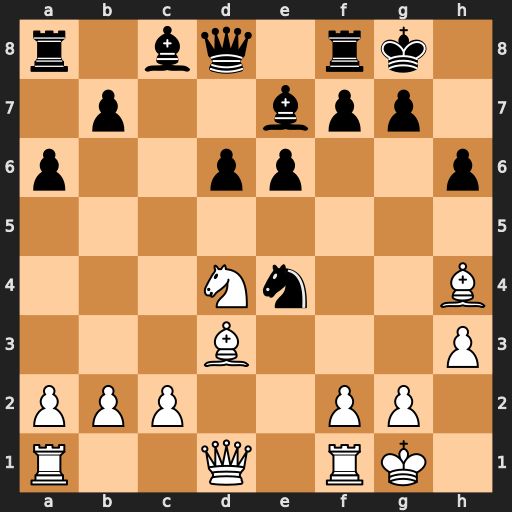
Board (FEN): r1bq1rk1/1p2bpp1/p2pp2p/8/3Nn2B/3B3P/PPP2PP1/R2Q1RK1
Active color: w
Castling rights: -
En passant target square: -
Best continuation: Bxe7 Qxe7 Bxe4